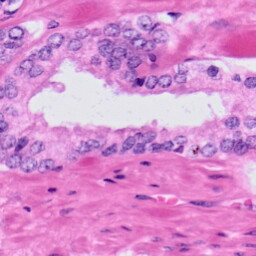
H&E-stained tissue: Prostate